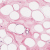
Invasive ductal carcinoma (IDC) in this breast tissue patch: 0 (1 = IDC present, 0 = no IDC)